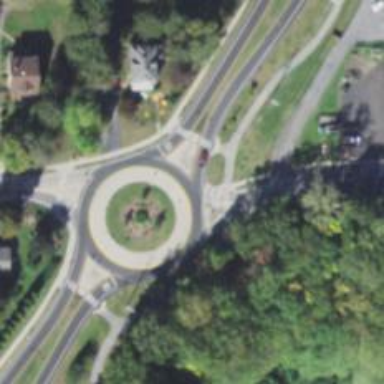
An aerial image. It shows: Roundabout junction on primary highway. It is part of expressway.